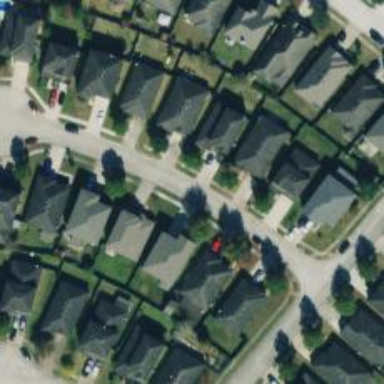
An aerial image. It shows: Residential road with separate sidewalk.